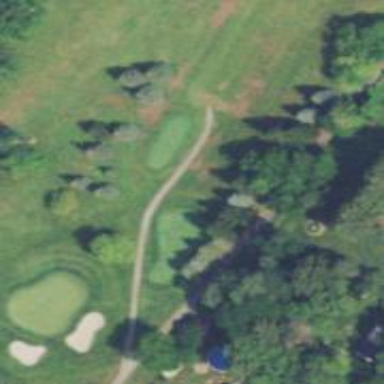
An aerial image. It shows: Golf tee.